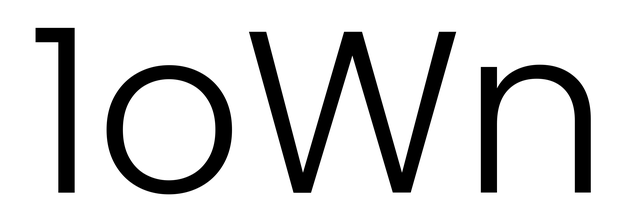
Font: Poppins-Light